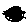
Label: moon